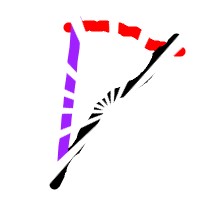
Shape: triangle